九年级 · 立体几何学
由一些大小相同的小正方体搭成的几何体的从正面看和从上面看，如图所示，则搭成该几何体的小正方体最多是个.

从正面看

从上面看
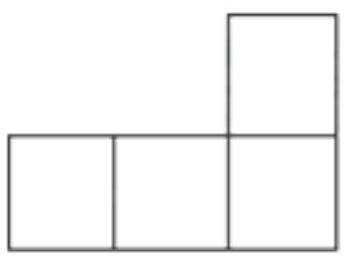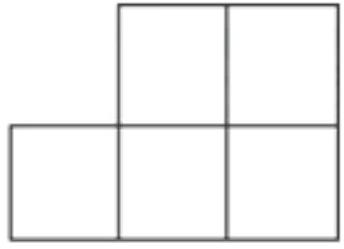
答案: 7
解析: 解：由俯视图易得最底层有 5 个小正方体，第二层最多有 2 个小正方体，那么搭成这个几何体的小正方体最多为 $2+5=7$ 个. 故答案为: 7.

点睛: 本题考查了学生对三视图的掌握程度和灵活运用能力, 同时也体现了对空间想象能力方面的考查．如果掌握口诀 “俯视图打地基, 主视图疯狂盖, 左视图拆违章” 就更容易得到
答案.